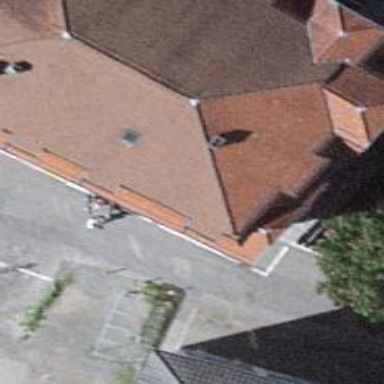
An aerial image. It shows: Restaurant.